Question: Okay so here is the big question that I have been working on for hours now.
I got my gridview and I got a header that will always stay at top that I use jQuery for the header, I got at the top always wont get the hyperlinks from gridview allow sorting.
I know that I can sort the gridview by adding: 'ORDER BY' ColumnName. But I don't know how to create the click event or how to display an arrow (if possible) so you can see if it's in ascending or descending. Also if you click it it will change from ascending/descending
My code is so far:
Side.aspx
'''
<div id="GHead"></div>
<div style="overflow: auto; height: 100%">
<asp:GridView ID="GridView1" runat="server" AllowSorting="true" AutoGenerateColumns="false" BackColor="White" Width="100%" BorderColor="#CC9966" BorderStyle="None" BorderWidth="1px" CellPadding="4" AutoGenerateSelectButton="true" OnSelectedIndexChanged="GridView1_SelectedIndexChanged">
<Columns>
<asp:BoundField HeaderText="ID" DataField="ID" />
<asp:BoundField HeaderText="Tildelt" DataField="Tildelt" />
<asp:BoundField HeaderText="Firma" DataField="Firma" />
<asp:BoundField HeaderText="Kontakt" DataField="Kontakt" />
<asp:BoundField HeaderText="Svar" DataField="Svar" />
<asp:BoundField HeaderText="Emne" DataField="Emne" />
<asp:BoundField HeaderText="Due Date" DataField="DueDate" />
<asp:BoundField HeaderText="Prioritet" DataField="Prioritet" />
<asp:BoundField HeaderText="Status" DataField="Status" />
<asp:BoundField HeaderText="Lukke Dato" DataField="Lukke Dato" />
</Columns>
<FooterStyle BackColor="#FFFFCC" ForeColor="#330099" />
<HeaderStyle BackColor="#990000" Font-Bold="True" ForeColor="#FFFFCC" />
<PagerStyle BackColor="#FFFFCC" ForeColor="#330099" HorizontalAlign="Center" />
<RowStyle BackColor="White" ForeColor="#330099" />
<SelectedRowStyle BackColor="#FFCC66" Font-Bold="True" ForeColor="#663399" />
<SortedAscendingCellStyle BackColor="#FEFCEB" />
<SortedAscendingHeaderStyle BackColor="#AF0101" />
<SortedDescendingCellStyle BackColor="#F6F0C0" />
<SortedDescendingHeaderStyle BackColor="#7E0000" />
</asp:GridView>
</div>
'''
jQuery code
'''
<script src="../Scripts/jquery-1.7.1.js"></script>
<script lang="ja">
$(document).ready(function () {
var gridHeader = $('#<%=GridView1.ClientID%>').clone(true); //clone copy of gridview with style
$(gridHeader).find("tr:gt(0)").remove(); // removes all rows except first row
$('#<%=GridView1.ClientID%> tr th').each(function (i) {
//sets width of each th from gridview
$("th:nth-child("+(i+1)+")",gridHeader).css('width', ($(this).width() + 1).toString() + "px");
});
$("#GHead").append(gridHeader);
$('#GHead').css('position', 'absolute');
$('#GHead').css('top', $("#<%=GridView1.ClientID%>").offset().top);
});
</script>
'''
I got all the jQuery from the internet.
Here is what it looks like now.

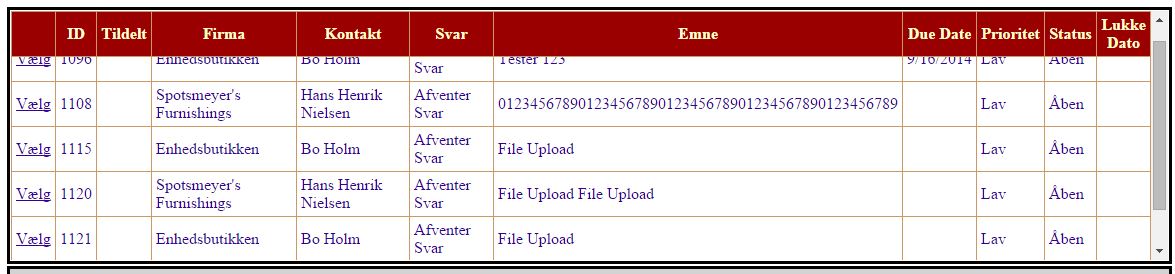
Answer: Okay I found a solution how to make them clickable. sinse they arent automaticly generated I needed to put in SortExpression for each boundfield.
Did not find it out myself I found <URL> where he had a problem just like me and with a answer.